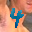
Label: 4